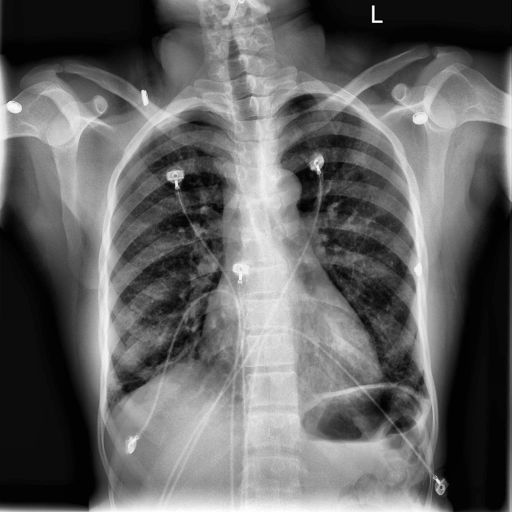
Finding: NORMAL